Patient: sex M, age 29
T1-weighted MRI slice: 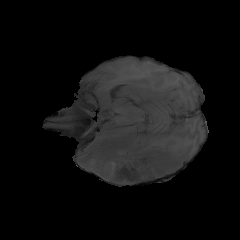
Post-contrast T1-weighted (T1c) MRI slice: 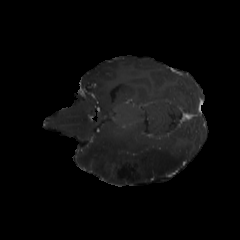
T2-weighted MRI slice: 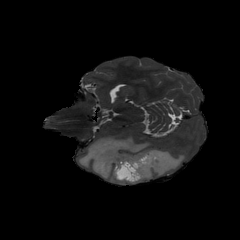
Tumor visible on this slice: yes
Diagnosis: Astrocytoma, IDH-mutant
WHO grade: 4